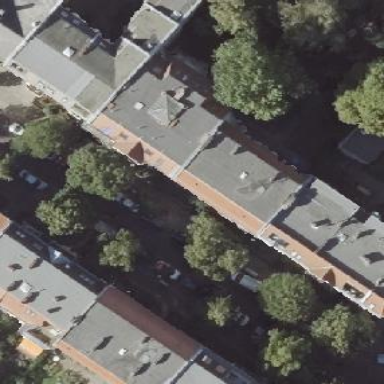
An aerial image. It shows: Building with apartments featuring unique double saltbox roof shape.